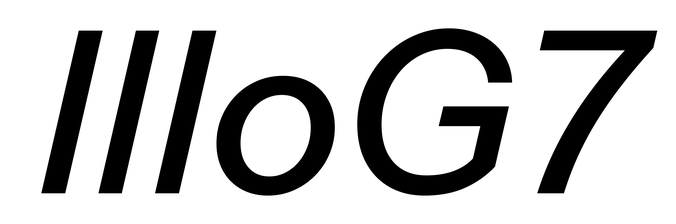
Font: InstrumentSans-Italic_Medium_Italic